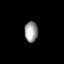
Tissue: lung
Cell type: Others
Senescence score: 0.5411
Nuclear area (px): 268
Mean DAPI intensity: 154.119